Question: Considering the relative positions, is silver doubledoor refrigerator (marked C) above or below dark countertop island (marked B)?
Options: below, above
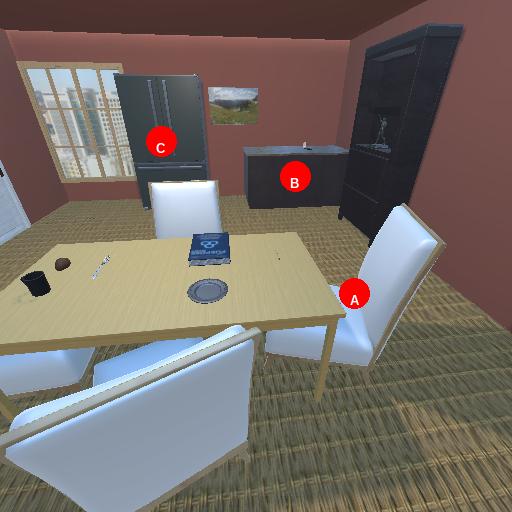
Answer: below